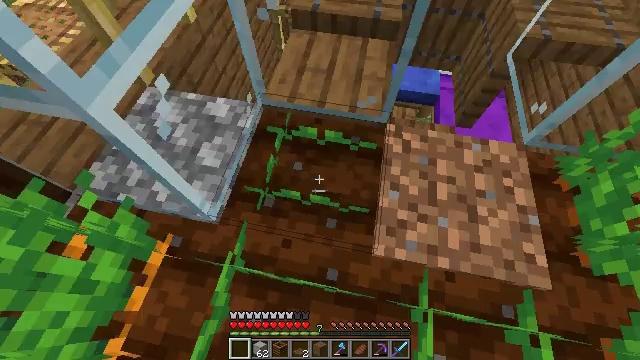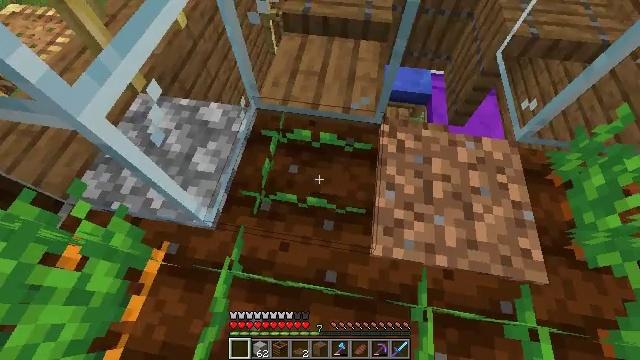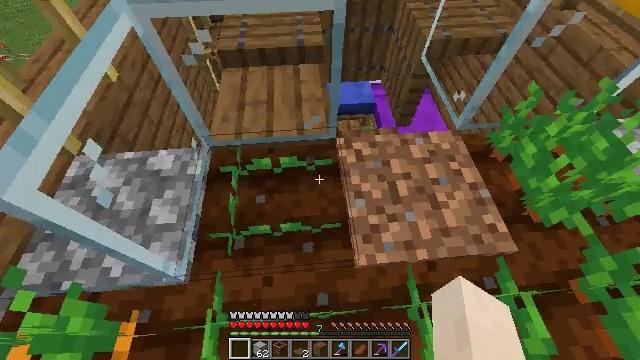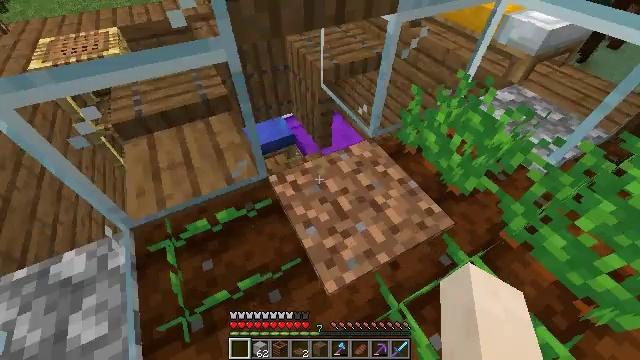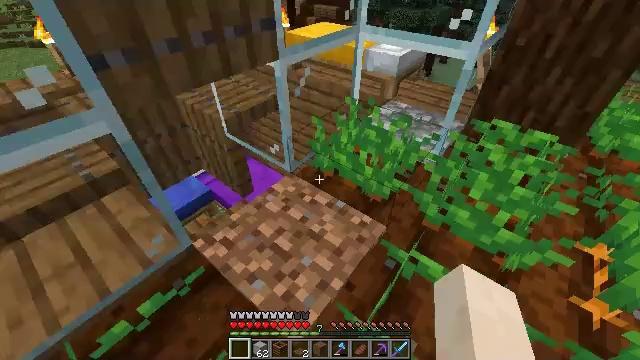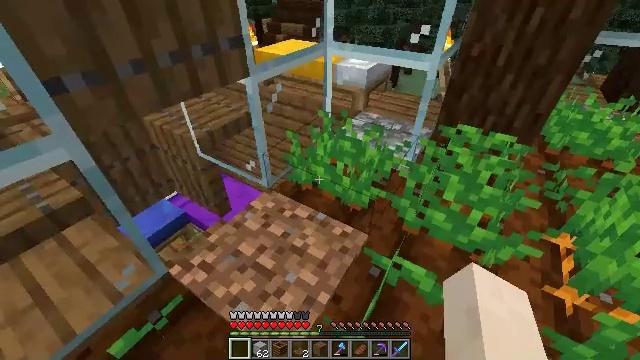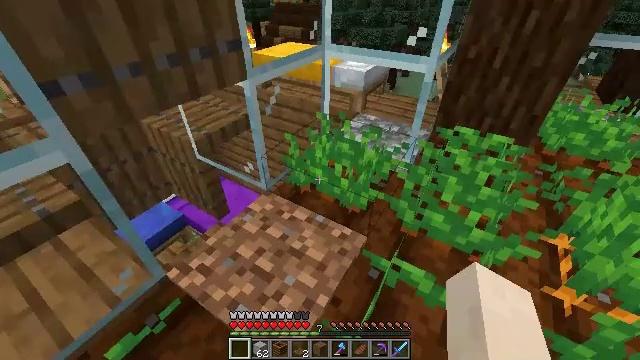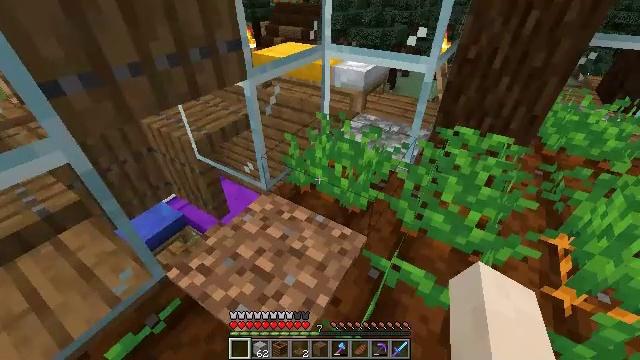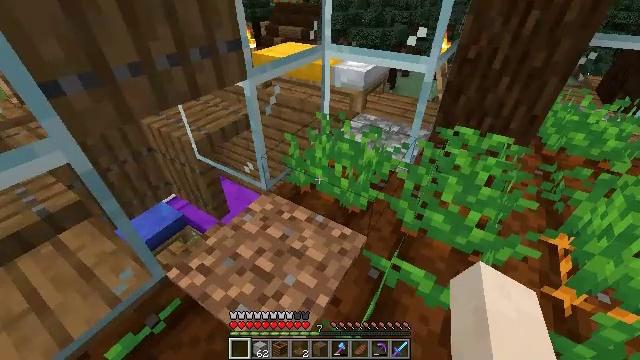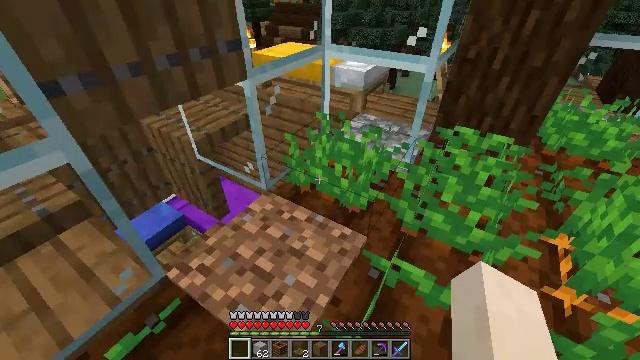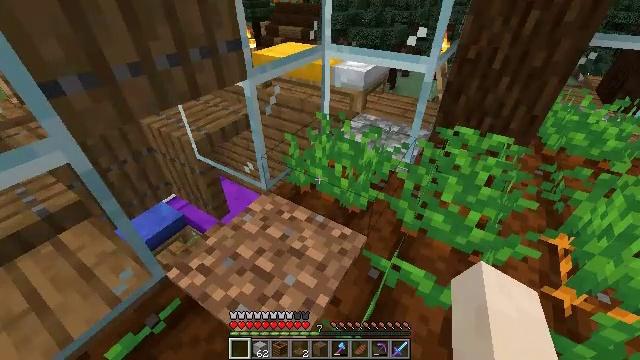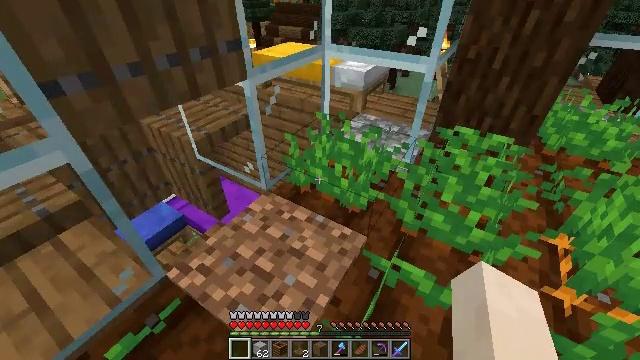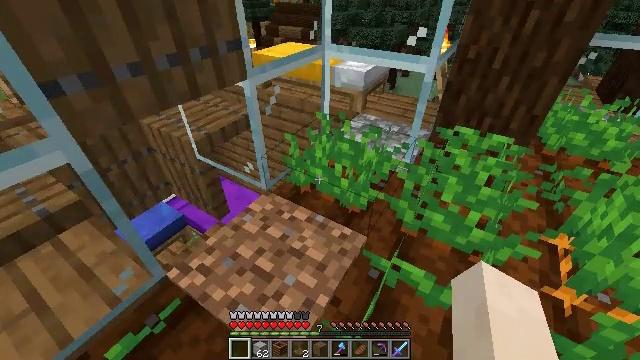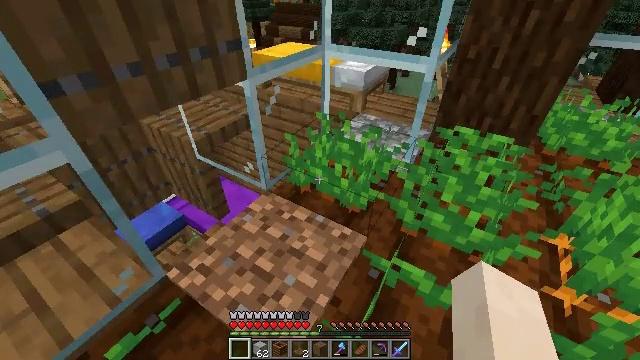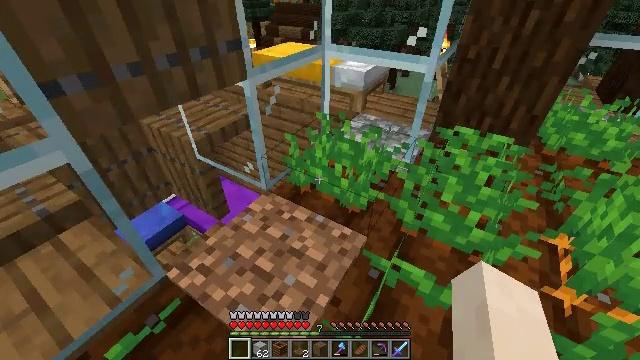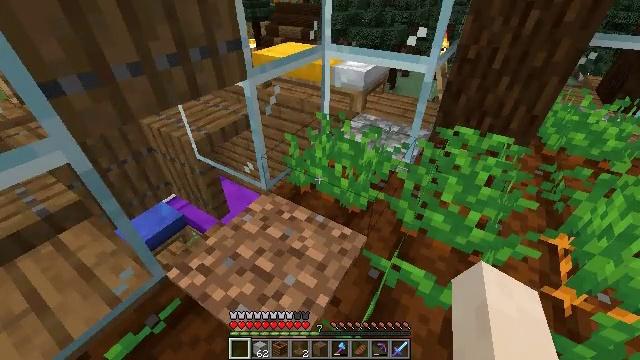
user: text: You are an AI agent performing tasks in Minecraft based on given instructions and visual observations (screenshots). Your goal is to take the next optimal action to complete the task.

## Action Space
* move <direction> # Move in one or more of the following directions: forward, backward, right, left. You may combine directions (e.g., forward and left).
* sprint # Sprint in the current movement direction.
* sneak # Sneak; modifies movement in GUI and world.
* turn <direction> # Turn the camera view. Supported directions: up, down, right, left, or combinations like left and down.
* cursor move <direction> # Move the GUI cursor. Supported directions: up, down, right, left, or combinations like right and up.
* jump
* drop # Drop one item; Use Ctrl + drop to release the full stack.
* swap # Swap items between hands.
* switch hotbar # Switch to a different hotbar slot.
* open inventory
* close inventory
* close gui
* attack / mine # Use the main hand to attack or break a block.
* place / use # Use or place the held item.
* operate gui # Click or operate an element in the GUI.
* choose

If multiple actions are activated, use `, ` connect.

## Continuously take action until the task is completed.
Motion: motion action
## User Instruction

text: Collect carrots by breaking the crop.
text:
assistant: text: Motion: turn right
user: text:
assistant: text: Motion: turn right and up
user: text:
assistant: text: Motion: turn right and up
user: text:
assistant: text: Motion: turn right and up
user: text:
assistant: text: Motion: turn right and up
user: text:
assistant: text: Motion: no_op
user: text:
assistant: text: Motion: no_op
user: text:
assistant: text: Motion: no_op
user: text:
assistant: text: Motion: no_op
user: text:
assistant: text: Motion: no_op
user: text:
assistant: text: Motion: no_op
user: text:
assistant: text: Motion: no_op
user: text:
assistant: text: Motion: no_op
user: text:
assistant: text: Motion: no_op
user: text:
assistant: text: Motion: no_op
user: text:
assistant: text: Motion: no_op
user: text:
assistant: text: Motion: no_op
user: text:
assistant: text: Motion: turn left
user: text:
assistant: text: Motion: turn left and down
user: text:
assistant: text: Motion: turn left and down
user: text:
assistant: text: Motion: move forward and move right, turn left and down
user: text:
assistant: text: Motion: move forward and move right, turn left and down
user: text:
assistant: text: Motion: move forward and move right, turn left
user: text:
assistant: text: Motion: move forward, turn left
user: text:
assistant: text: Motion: turn left and down
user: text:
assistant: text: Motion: turn left and down
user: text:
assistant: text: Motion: turn left and down
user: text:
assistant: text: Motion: turn left and down
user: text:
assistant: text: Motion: no_op
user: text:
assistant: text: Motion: no_op